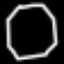
Label: octagon